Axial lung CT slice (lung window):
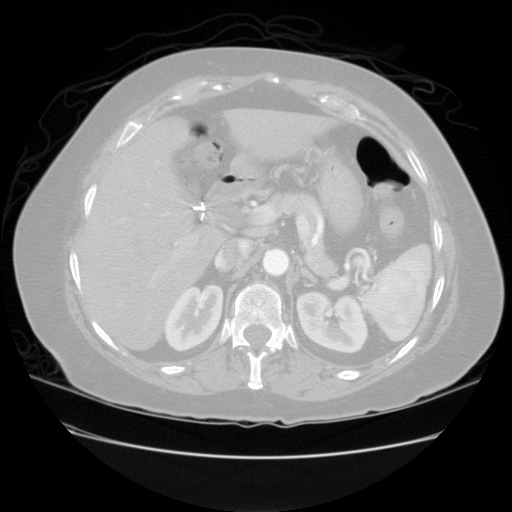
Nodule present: no